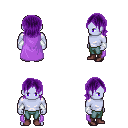
a pixel art fantasy rpg character, male body template, dark elf, purple skin, lavender cape, teal pants, purple long bangs hairstyle, white cloth bracers, maroon shoes, four views (front, back, left, right), 2x2 character sprite sheet, small pixel art, hard edges, no anti-aliasing